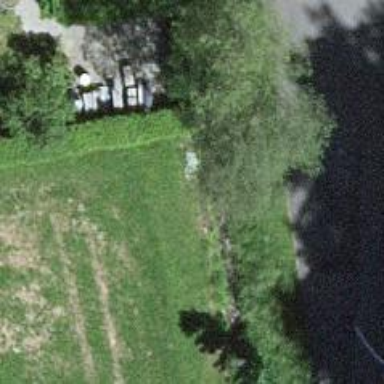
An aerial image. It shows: Path on bridge.